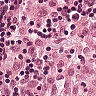
Metastatic tissue present: no